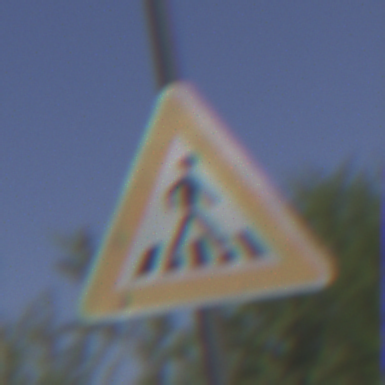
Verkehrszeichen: FussgaengerueberwegLinks
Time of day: Midday
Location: Outdoor (RoadRail)
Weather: Clear
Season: NotSpecified
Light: Natural